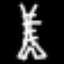
Label: The Eiffel Tower